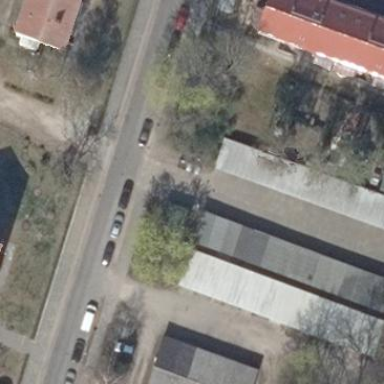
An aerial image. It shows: Group of garages.